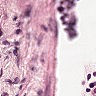
Metastatic tissue present: no